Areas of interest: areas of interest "Home Appliance and Electronics Store"
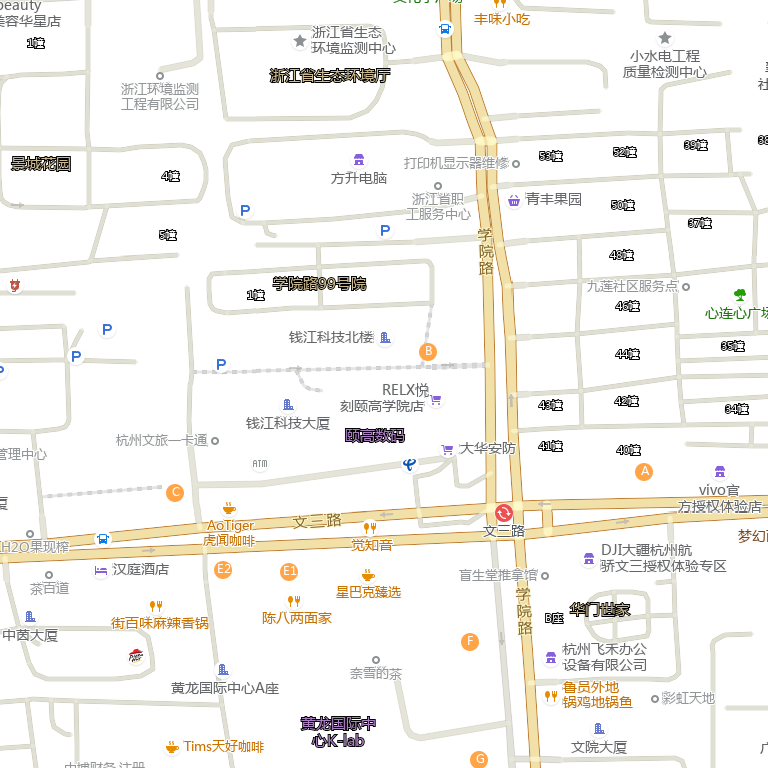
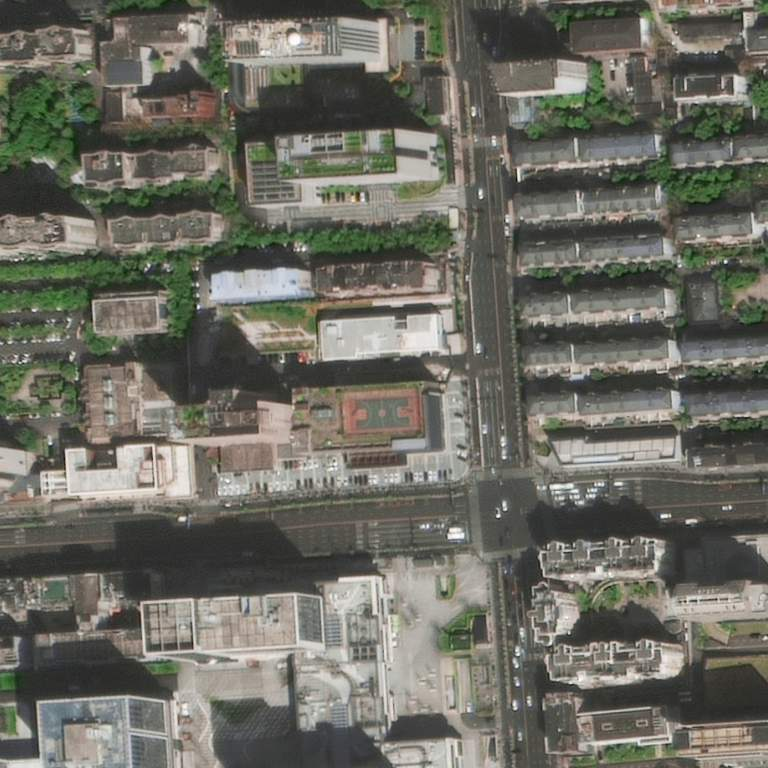